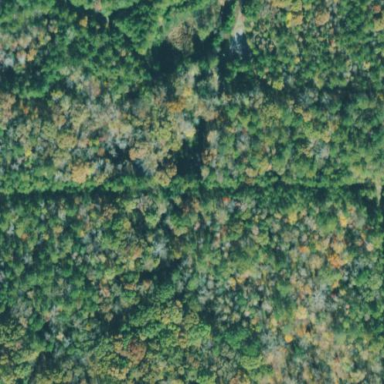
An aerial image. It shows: Serene woodland landscape.